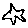
Label: star